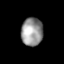
Tissue: lung
Cell type: Epithelial cells
Senescence score: 0.2351
Nuclear area (px): 604
Mean DAPI intensity: 148.775